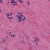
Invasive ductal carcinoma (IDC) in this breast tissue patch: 1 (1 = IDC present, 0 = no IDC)